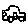
Label: car